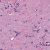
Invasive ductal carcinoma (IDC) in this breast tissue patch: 1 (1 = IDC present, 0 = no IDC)